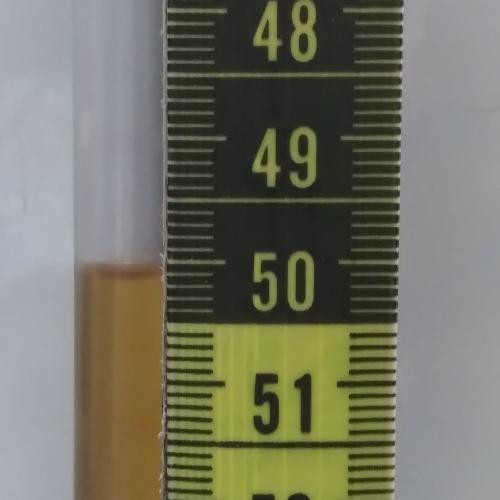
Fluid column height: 50.1 cm